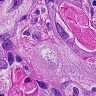
Metastatic tissue present: yes